Question: I'd like to create a wx.Dialog window where I can dynamically make the window have a wx.CLOSE_BOX style but be able to temporarily disable it and have it look disabled while it's unavailable. I know that inside the control's message handler I need to be mindful of the wx.EVT_CLOSE event and skip, ignore, or veto it appropriate for the state I am in, but I would like the little X in the title bar to visually reflect my state also.
I currently do this when I want to turn off the CLOSE_BOX:
'''
style = self.GetWindowStyle()
self.SetWindowStyle(style & (~wx.CLOSE_BOX))
'''
and I do this when I want to turn it back on:
'''
style = self.GetWindowStyle()
self.SetWindowStyle(style | wx.CLOSE_BOX)
'''
and even though I can tell that the updates to the style integer DO seem to be happening, no disabling of the actual dialog window's X button seems to be happening. Does anyone know the easy way to do what I am trying to do? Here's a screen capture of the change I am trying to dynamically make in a dialog box:

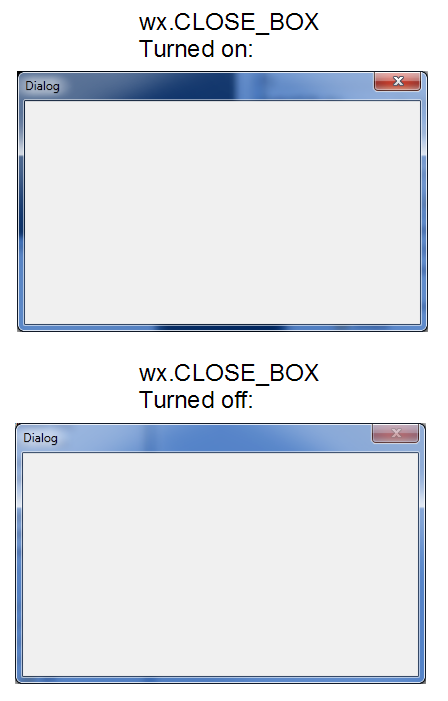
Answer: As far as I can tell, that style cannot be changed after window creation. According to the documentation:
> Also, please notice that not all styles can be changed after the
control creation.
<URL>
Here's a simple test I used:
'''
import wx
def toggle(window):
print window.ToggleWindowStyle(wx.CLOSE_BOX)
window.Refresh()
wx.CallLater(2000, toggle, window)
def main():
app = wx.App(None)
window = wx.Dialog(None)
toggle(window)
window.ShowModal()
window.Destroy()
app.MainLoop()
if __name__ == '__main__':
main()
'''